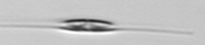
Label: Cylindrotheca